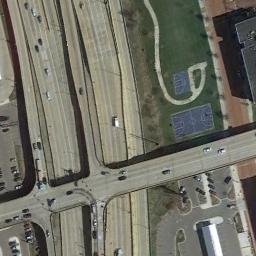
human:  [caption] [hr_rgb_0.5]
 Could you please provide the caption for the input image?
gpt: Many cars are on the overpass .

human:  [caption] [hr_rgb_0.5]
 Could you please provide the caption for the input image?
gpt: On the highway, There is an overpass .

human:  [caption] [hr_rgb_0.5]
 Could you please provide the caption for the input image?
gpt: The overpass is next to the grass and a parking lot .

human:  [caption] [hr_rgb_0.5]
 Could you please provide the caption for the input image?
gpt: The cross-line overpass is over the roads and the overpass is flanked by some parking lots and sports areas .

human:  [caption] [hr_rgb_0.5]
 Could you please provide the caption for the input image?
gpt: There are two parking lots with some cars beside the overpass .